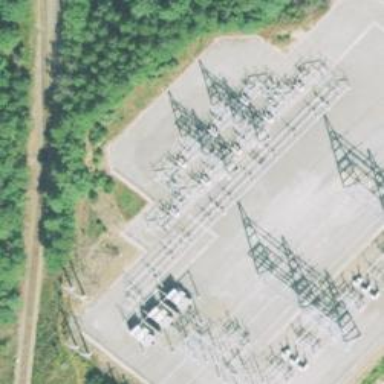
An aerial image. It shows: Switch used for power control.